Field crop: tomato
Growth stage: 1
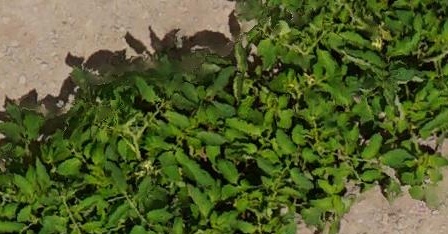
Species: tomato